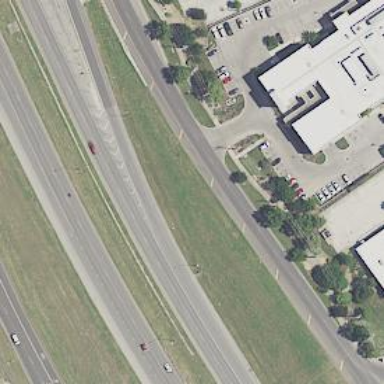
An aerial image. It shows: Secondary road with asphalt surface and frontage road.